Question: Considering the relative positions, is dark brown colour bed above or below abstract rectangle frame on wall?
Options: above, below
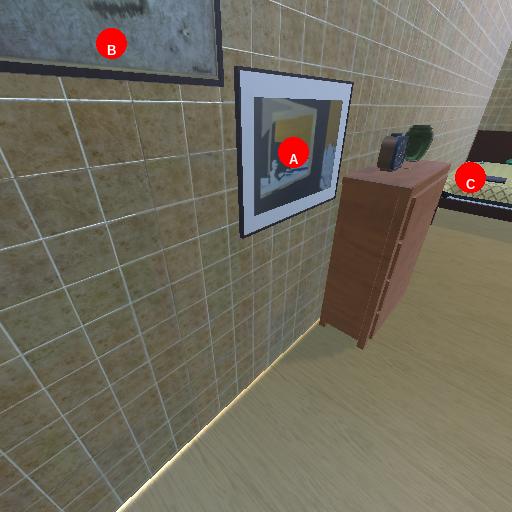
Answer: above